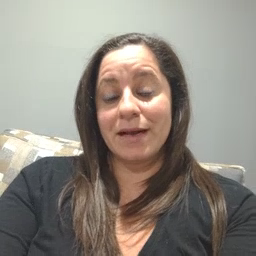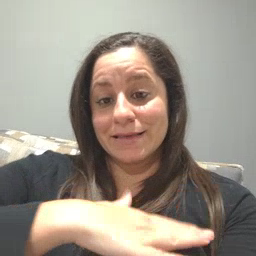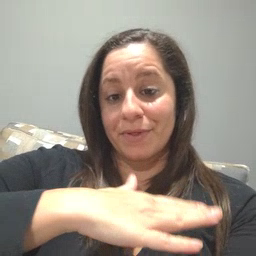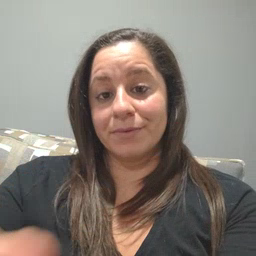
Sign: table